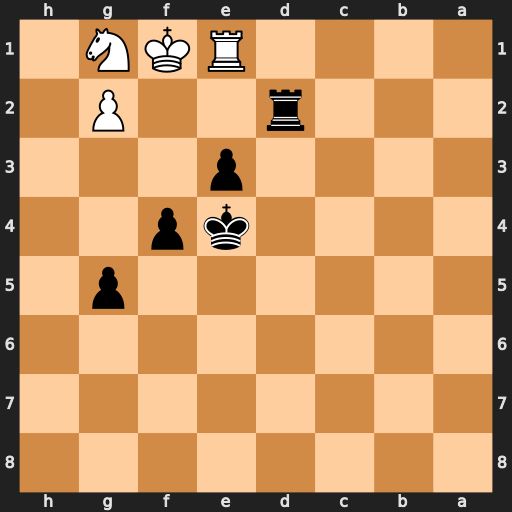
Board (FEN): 8/8/8/6p1/4kp2/4p3/3r2P1/4RKN1
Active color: b
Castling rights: -
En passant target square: -
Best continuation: Rf2#